Question: I have the process scenario on SQL Server 2008R2:
* A usp to gather data and then a transfer data between two SQL Servers
This process is to be done with transaction at all levels of the process (usp, SSIS, and trigger)

In the data flow transferring the data to DB7.dbo.Dest, this table has an AFTER INSERT trigger which inserts the data that just came through into the final table DB7.dbo.FinalDestination:
'''
CREATE TRIGGER [dbo].[Insert_OnStaging] ON [dbo].[Dest]
AFTER INSERT, UPDATE
AS
BEGIN
SET NOCOUNT ON;
SET XACT_ABORT ON; --Rollsback complete transaction if there are any errors
BEGIN TRY
BEGIN TRANSACTION
INSERT INTO [DB7].[dbo].[FinalDestination] WITH (TABLOCK)
(Column1
,Column2
)
SELECT I.Column1, I.Column2
FROM INSERTED I
INNER JOIN [DB7].[dbo].[Dest] PR
ON I.IDcol = PR.IDcol
COMMIT TRANSACTION
END TRY
BEGIN CATCH
IF @@TRANCOUNT > 0 AND XACT_STATE() <> 0
ROLLBACK TRANSACTION;
DECLARE @ErrorMessage NVARCHAR(4000);
DECLARE @ErrorSeverity INT;
DECLARE @ErrorState INT;
DECLARE @ErrorLine INT;
SELECT
@ErrorMessage = ERROR_MESSAGE(),
@ErrorSeverity = ERROR_SEVERITY(),
@ErrorState = ERROR_STATE(),
@ErrorLine = ERROR_LINE()
;
RAISERROR (@ErrorMessage, -- Message text.
@ErrorSeverity, -- Severity.
@ErrorState, -- State.
@ErrorLine --Error Line
);
END CATCH;
END
'''
At every level, I have tried to be defensive about the data due to the sensitivity of the data properly and completely reaching the final table.
In regards to the SSIS, from what I've read and tested it seems to work fine.
My biggest concern is the trigger which I scripted above. From my reading and understanding, setting XACT_ABORT ON will roll back the transaction inside the TRY block if any errors (in other words, there is an uncommitable transaction). In this case I went ahead and still added the rollback transaction portion in the CATCH block as a piece of mind since it would never reach (from my understanding). At the same time, I added the WITH (TABLOCK) option in order to lock the table while performing the INSERT.
In the case of the trigger, is the TRY...CATCH even necessary with the XACT_ABORT being ON? Is the COMMIT TRANSACTION necessary inside the TRY block? As I have also seen it committed after the CATCH block based on the @@TRANCOUNT
'''
BEGIN TRY
BEGIN TRANSACTION
[Tsql here]
END TRY
BEGIN CATCH
[Error Handling]
END CATCH
IF @@TRANCOUNT > 0
COMMIT TRANSACTION
END
'''
Answers and critique are welcomed and thank you in advance. Please excuse any typos as I tried to generalize the names...
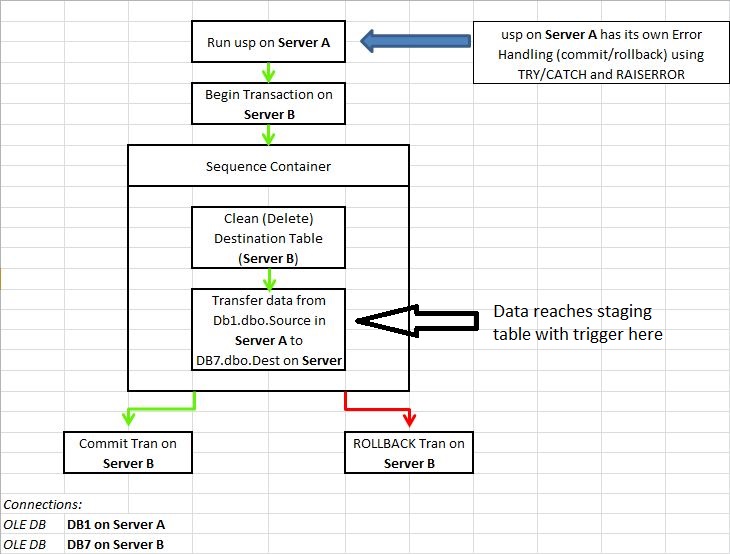
Answer: You need 'TRY..CATCH' even though you're using 'XACT_ABORT'. 'XACT_ABORT' aborts the tran but continues running the batch/procedure! This is very, very nasty behavior. It means that DML/DDL can still run after an error has occurred but outside of a transaction so that you can never roll it back.
SQL Server does not have any mechanism to avoid that except for 'TRY..CATCH'. I'm not sure what 'XACT_ABORT' is ever good for. In your example neither does it help not does it hurt.
And yes, you can move the 'COMIT' outside the 'TRY' if you want to. Just make sure to properly balance it with the 'BEGIN TRAN'.